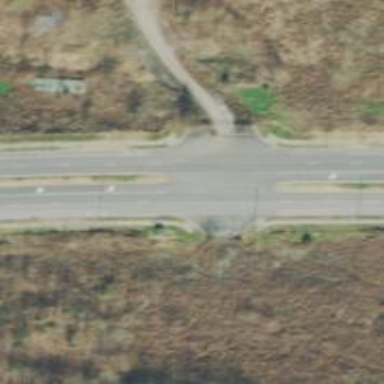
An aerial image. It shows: Secondary road.